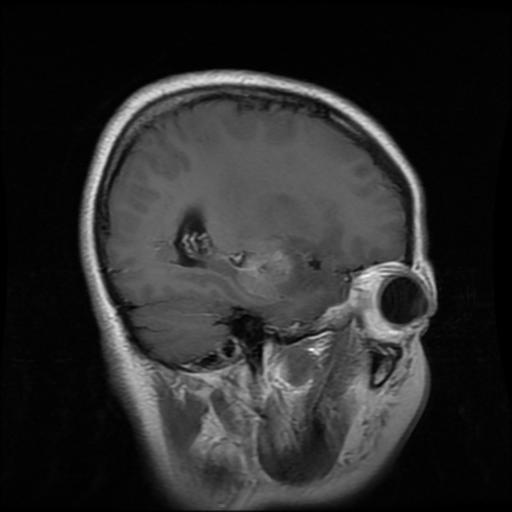
Label: glioma